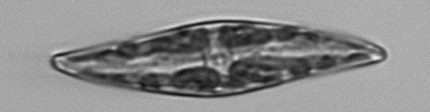
Label: Pleurosigma